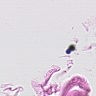
Metastatic tissue present: no